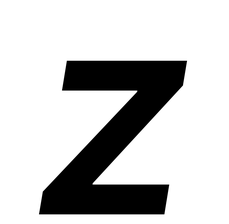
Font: Inter-Italic_SemiBold_Italic